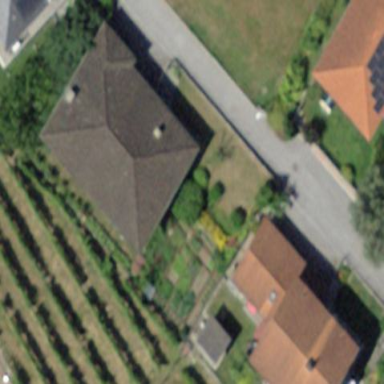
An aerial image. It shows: Simple and straightforward house.